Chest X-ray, PA view. Patient: 51 years old, sex F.
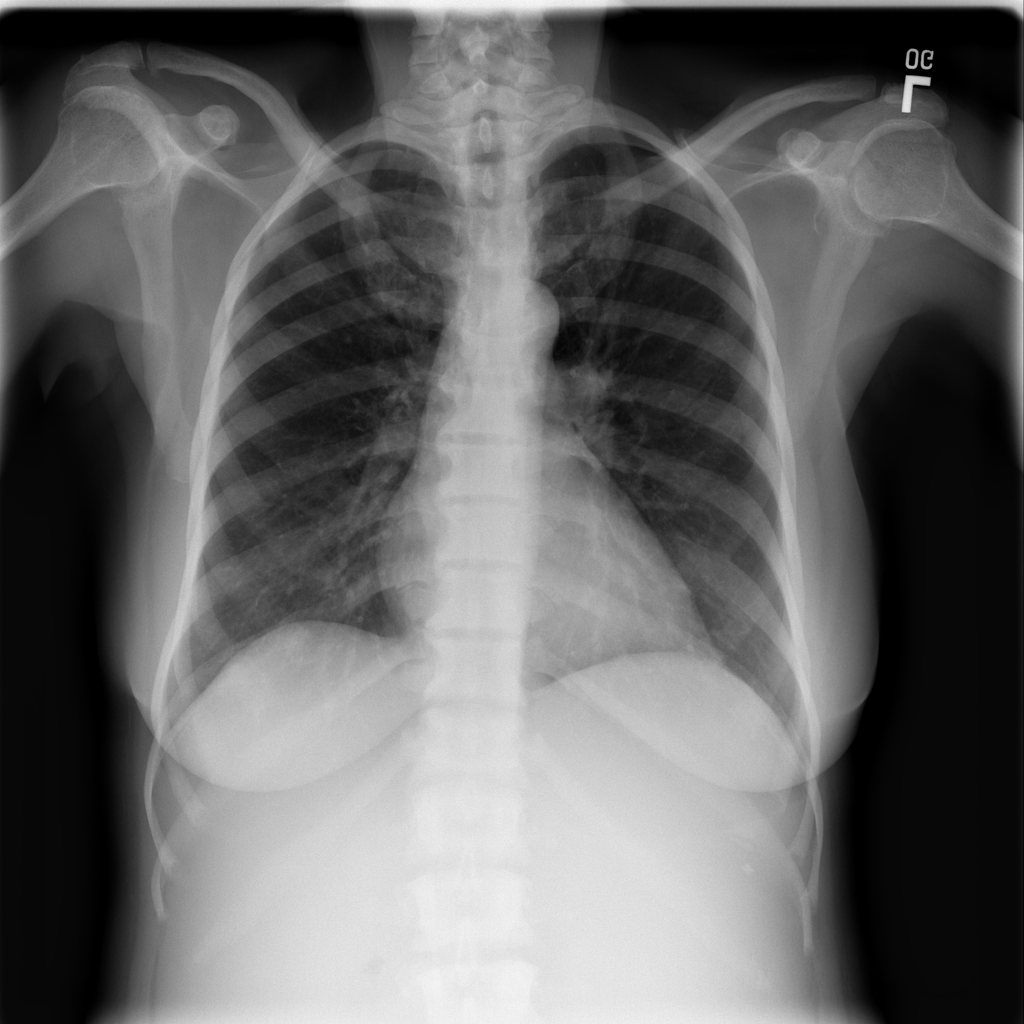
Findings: No Finding